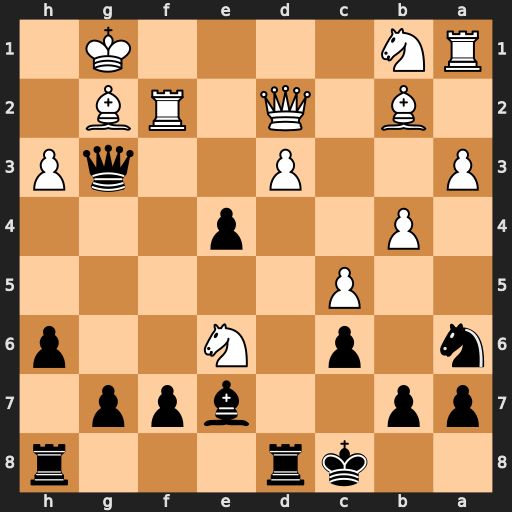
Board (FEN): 2kr3r/pp2bpp1/n1p1N2p/2P5/1P2p3/P2P2qP/1B1Q1RB1/RN4K1
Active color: b
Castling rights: -
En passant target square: -
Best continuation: e3 Nxd8 exd2